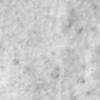
Label: no_change